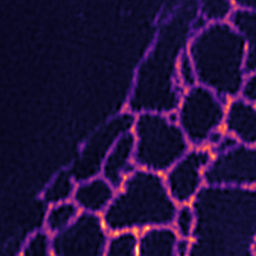
Label: Super-resolution ER image